Question: As a part of my current project I need to find a pretty Excel solution for the following: there's online game where people gain experience (similar to SO rep) and move to the next level as soon as enough exp is gained (again, this is very much like SO privileges). Sure thing this requires different time for everyone: some get enough exp during the 1st week, others need 5 weeks to pass the level. Statistics is the following:
'''
Week from join: Week 1 Week 2 Week 3 Week 4 Week 5
Level up: 5% 15% 40% 30% 10%
'''
That is, if during this week we had some people joined the game, 5 weeks after all of them will pass to the next level (some will give up and leave, but for the simplicity I do not include that factor in the list of conditions).
As for every game, the number of current players matters. To keep the game popular and exciting, there should be definite number of players on each level. Obviously, this value is changing constantly: new people come, while others move to the next level. However - and that's where the action begins! - this and may wary depending on many factors. For the simplicity it means that for future 10-15 weeks there's a set of predicted minimal amounts of players for each week that should be achieved (this is based on collected statistics, but for the given task this is a set).
So far so good, the picture looks like this:

While in the leftmost column there are numbers of people , row of bold numbers under each week is the number of people .
Having numbers of newcomers, the calculation of total resulting level ups for each week is trivial. The opposite is not at all such easy (well, at least for me) - and that IS the question: (leftmost column) - to obtain the desired number of people who will pass to the next level during next weeks (bold row in the bottom)?
I still can't find an appropriate and accurate solution for 2 weeks so far. I tried all possible options - from complex & array formulas to Solver addin, but no luck: I always have more unknowns than equations. However, I'm pretty sure this is not an impossible task: for some solutions Solver could provide numbers fairly close to the desired, but not for every set of desired values.
Some assumptions and (perhaps) important conditions:
1. Though should not be a problem, but actual weekly distribution %%% numbers are updated on demand basis via DB query and further Excel processing.
2. Actual newcomer values available so far from the DB are of course considered as known values for the equations. Obviously they cannot be changed, and e.g. if one week less than desired number of people joined the game in fact, that should affect calculated predictions for future weeks to achieve overall.
3. Total sum of players actually passed to the next level should remain unchanged for the certain time period: e.g. if we want that during each winter week starting Jan, 1 at least 100 people join the game, that gives us 8 full weeks and therefore 800 gamers in total. However, in case in January we actually got 80 new players each week - it means hard work for February) For certainty "checkpoint" subtotals are calculated every 10 weeks. In any case, any low values must be compensated during several upcoming weeks.
4. The opposite is also true: if we have more newcomers than expected for the given week - we may attract less players during next week(s) to meet the next subtotal goal.
5. The flow of players is infinite - picture sample is given just for the purpose of clarity and better understanding. Desired values may be calculated for as long in the future as required - prediction pattern is repeatable. If that matters for the solution - let it be for 10 weeks from current.
6. Pure formula solution is preferable - even very complicated. However, VBA is still an acceptable option. In any case, accurate realtime / on demand update of calculated values is absolutely better than simple, but semi-manual or approximate solution.
As for my every question here - I don't ask for the 'ready to play' solution, but the right guidance or a valuable advice will be very much appreciated. I deliberately do not post this to <URL> - it's more like programming question, since the theory is obviously simple... or perhaps too simple, so that I don't see quite obvious solution.
Please feel free to request any additional details or explanations via comments: although I tried to be as clear and simple as possible, some aspects that are not important for me may be in fact vital for the accurate solution.
Sample file (with the above sample): <URL>
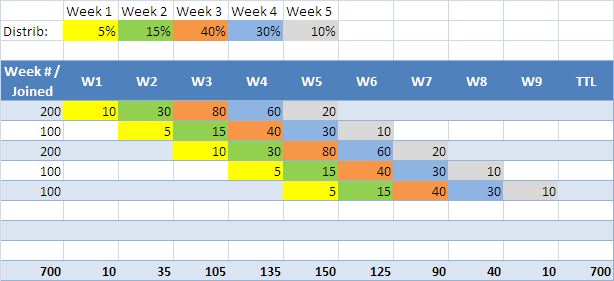
Answer: No need for VBA or complex array formulas - some simple math converted to formulas will be all you need:
The main idea is, that you can determine the number for each week by "reversing" the calculation. The logic is the following: (Note: cell references based on the screen shot, i.e. the yellow 5% would be B2):
- '=B12''=B5/B2'- - '=C12-C5''=C6/B2'-
Now instead of creating an individual formula for each week, you can generalize this with some INDEX functions. For this, I extended your example by the week numbers as both header columns&rows:

To calculate the number per "joiner wave per week", i.e. range C5:O17, use the following formula:
and for the desired number of joiners per week, i.e. range B5:B17:
Here's the updated <URL>!